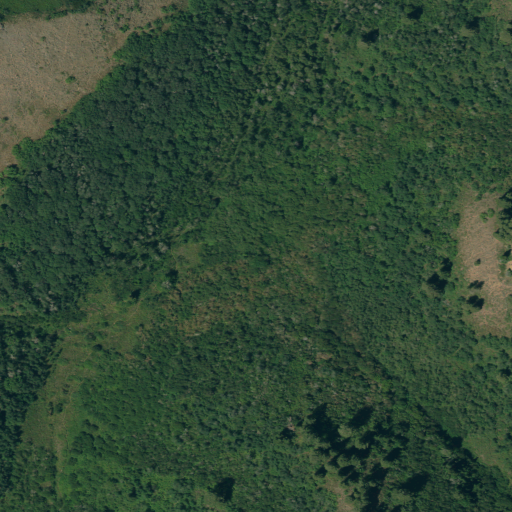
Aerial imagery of valley in Utah named Stauffer Canyon containing deciduous forest, shrub, mixed forest, and evergreen forest